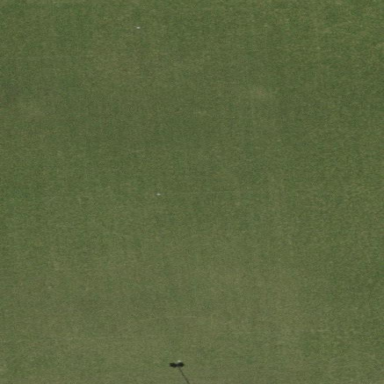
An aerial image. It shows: Soccer pitch with grass surface for leisure land.